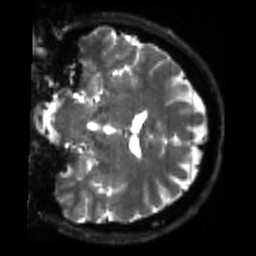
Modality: sbref
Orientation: coronal
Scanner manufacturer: siemens
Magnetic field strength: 3 T
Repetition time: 4 s
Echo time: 0.0594 s